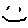
Label: smiley face